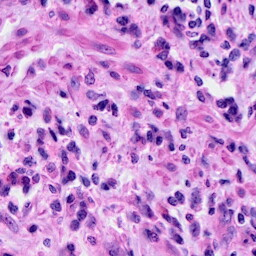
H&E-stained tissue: Cervix